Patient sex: F
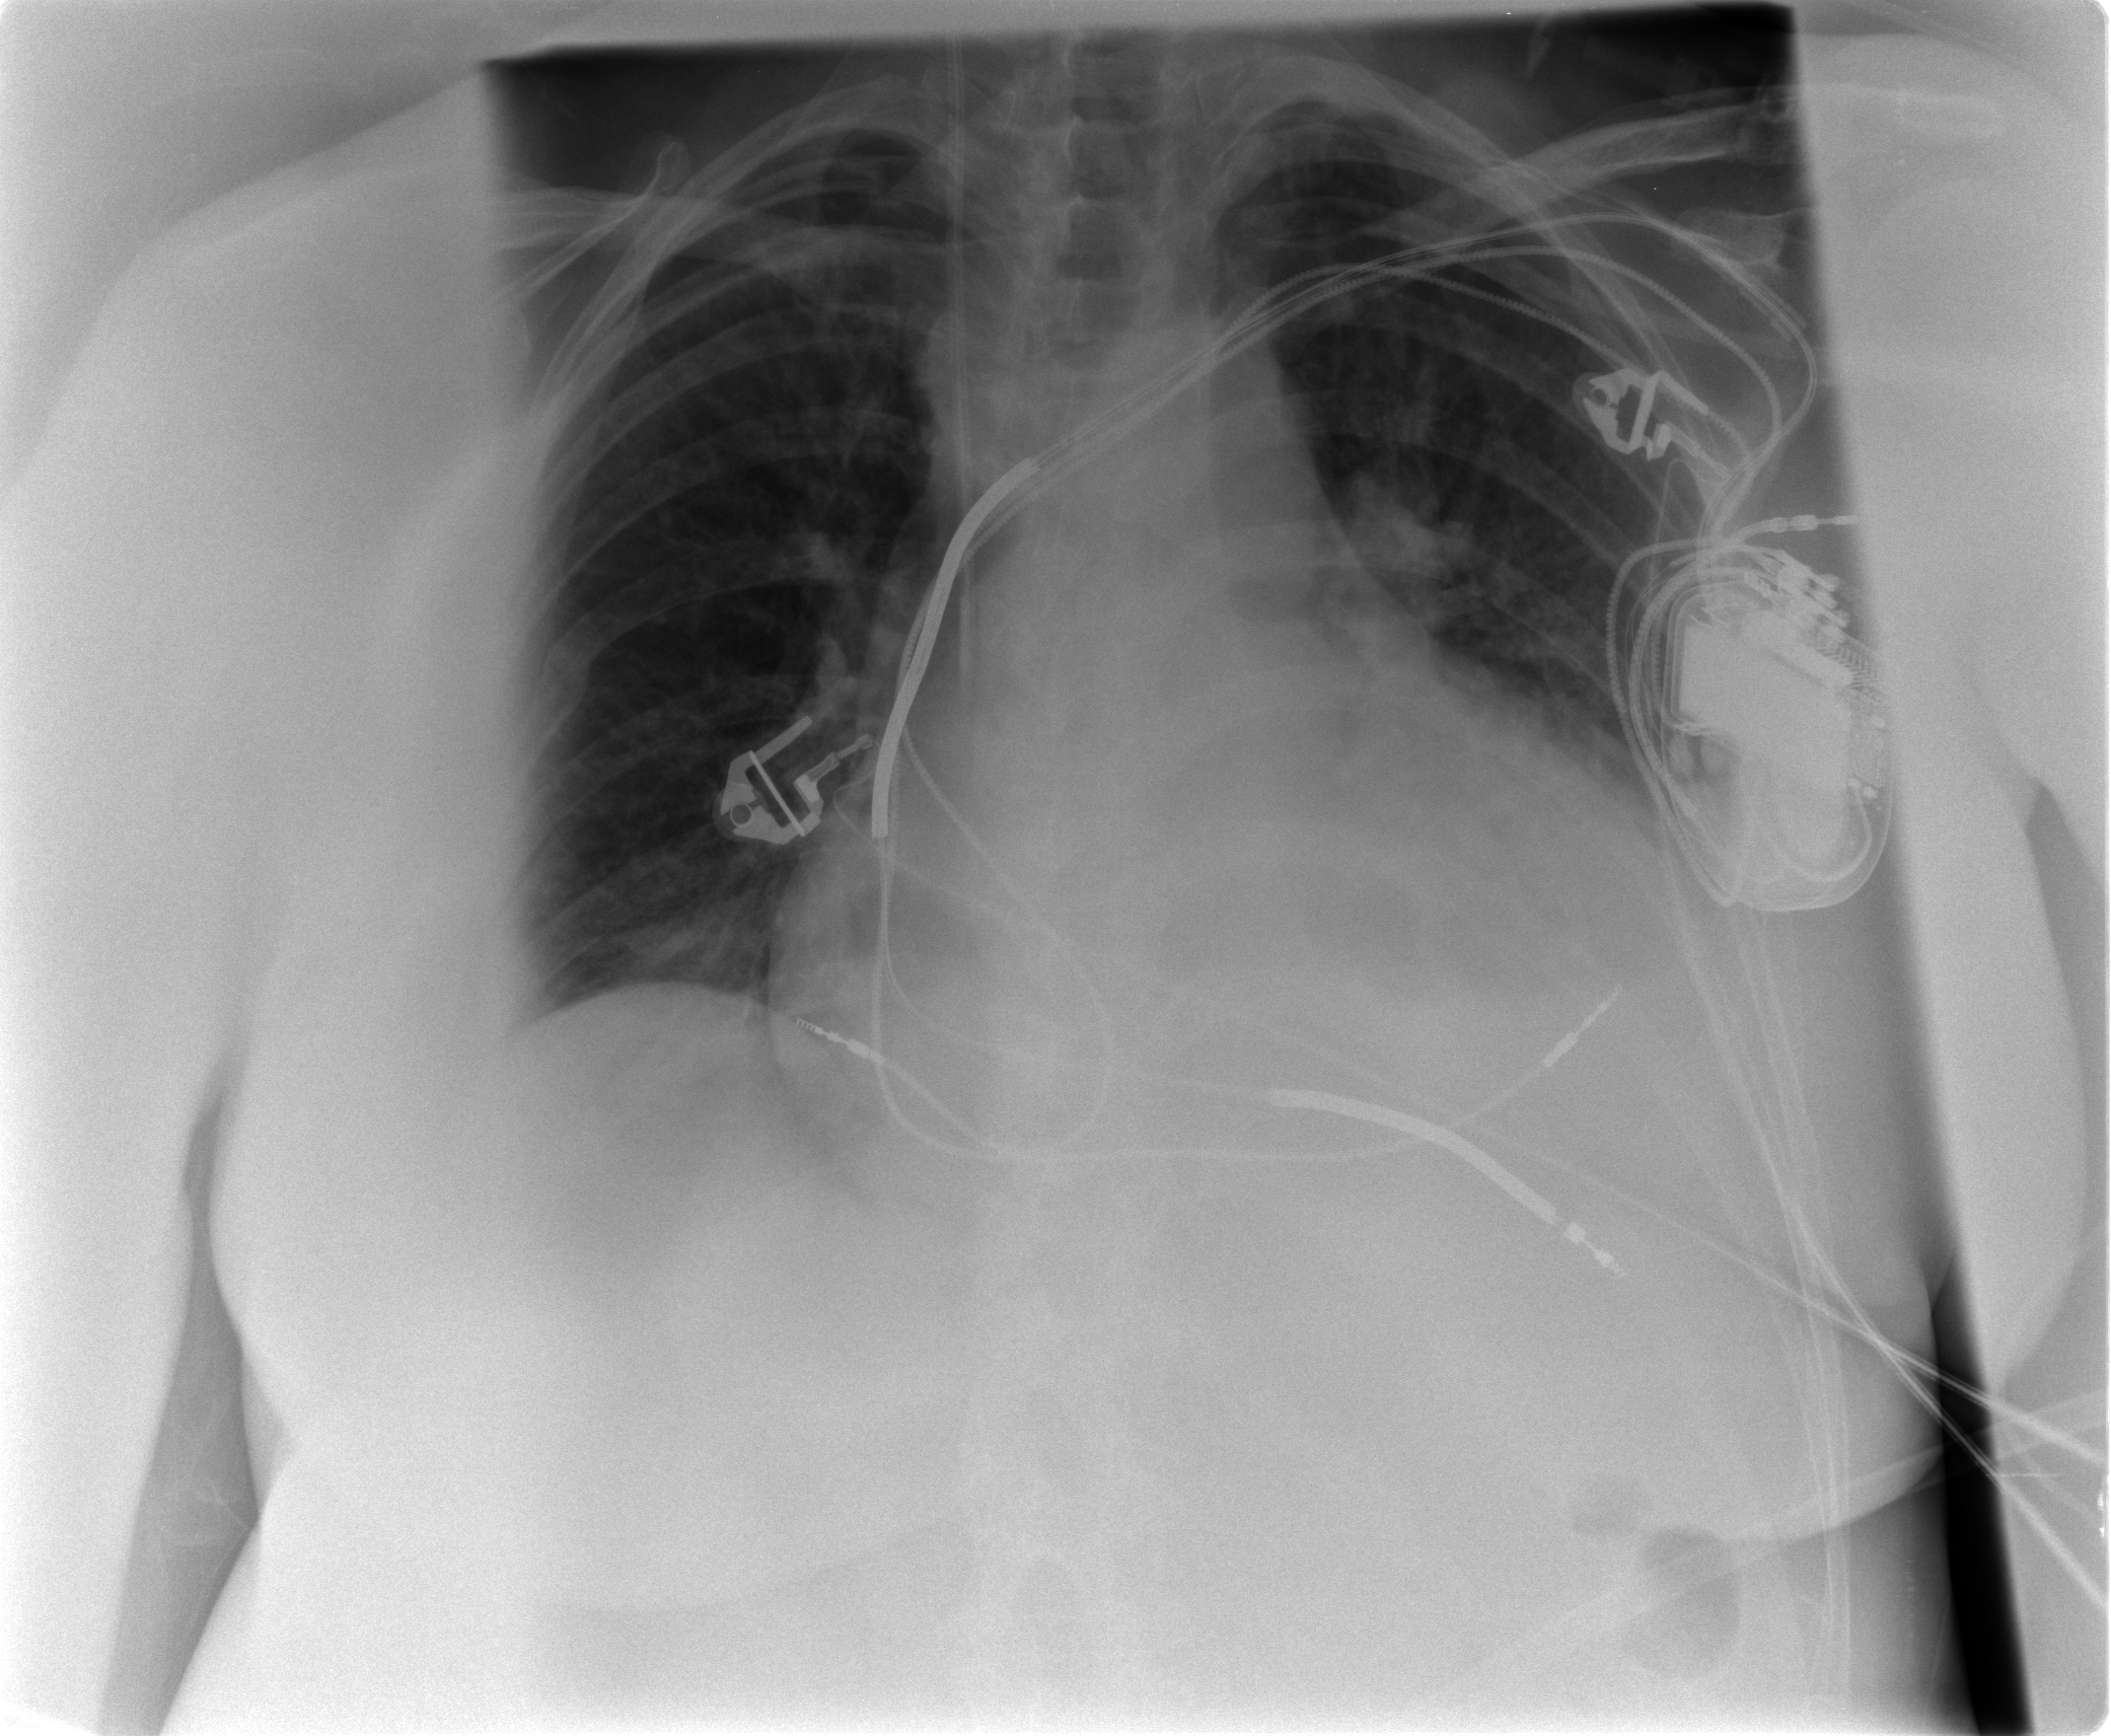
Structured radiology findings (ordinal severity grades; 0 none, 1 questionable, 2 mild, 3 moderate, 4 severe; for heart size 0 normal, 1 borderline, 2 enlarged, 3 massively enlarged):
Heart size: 2
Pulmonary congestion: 1
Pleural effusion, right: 0
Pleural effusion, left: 2
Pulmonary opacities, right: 0
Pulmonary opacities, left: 0
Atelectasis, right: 1
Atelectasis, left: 2